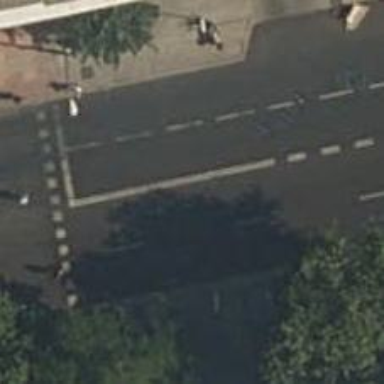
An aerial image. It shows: Public transport stop position.